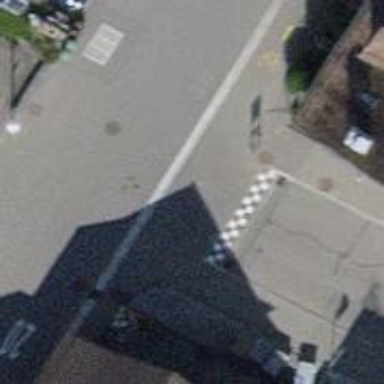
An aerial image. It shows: Traffic hump for calming the traffic.